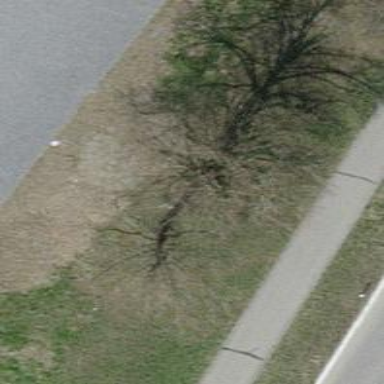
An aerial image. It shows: Urban tree adding natural touch to the cityscape.